Chest X-ray. View position: PA
Patient age: 30
Patient sex: M
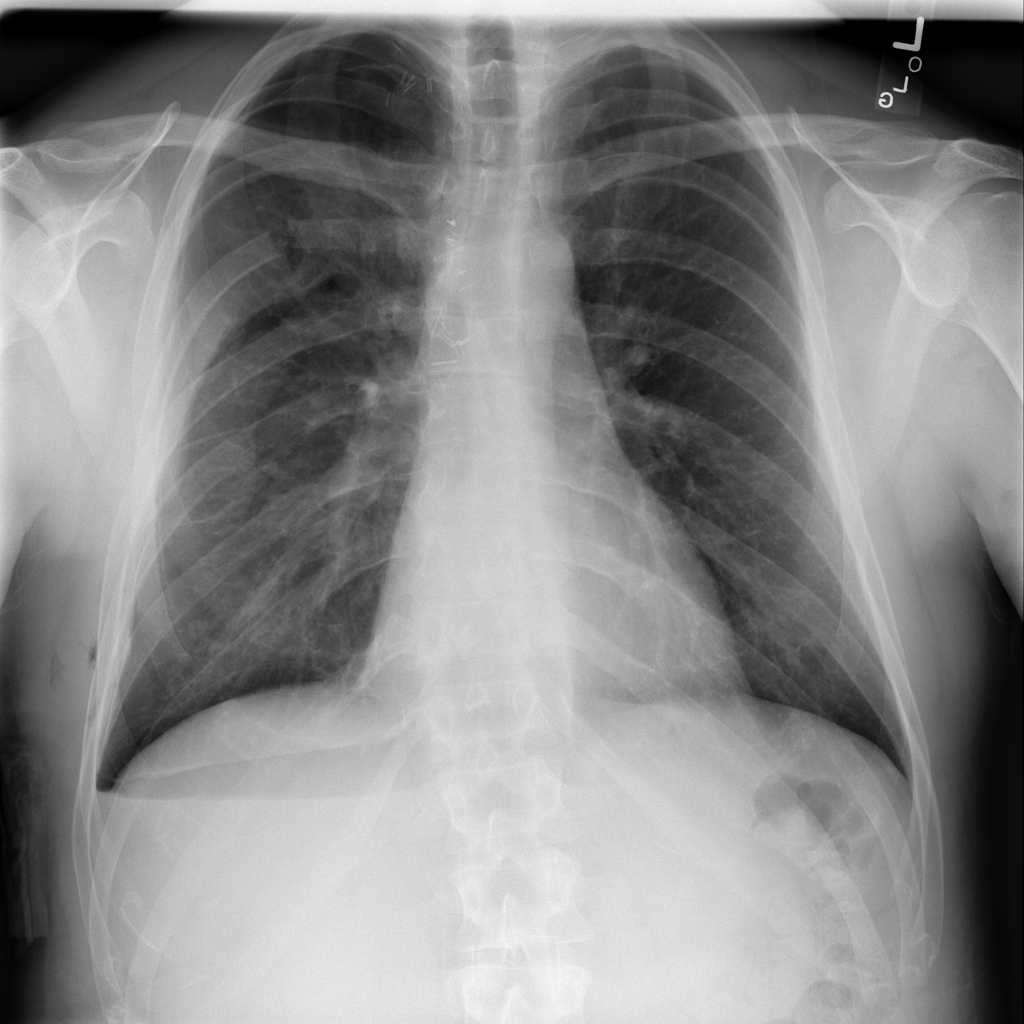
Finding: Pneumothorax